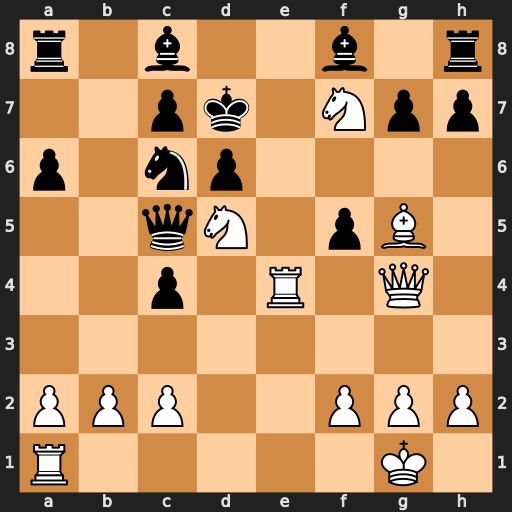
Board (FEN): r1b2b1r/2pk1Npp/p1np4/2qN1pB1/2p1R1Q1/8/PPP2PPP/R5K1
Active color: w
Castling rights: -
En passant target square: -
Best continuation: Qxf5#